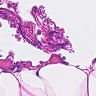
Metastatic tissue present: no